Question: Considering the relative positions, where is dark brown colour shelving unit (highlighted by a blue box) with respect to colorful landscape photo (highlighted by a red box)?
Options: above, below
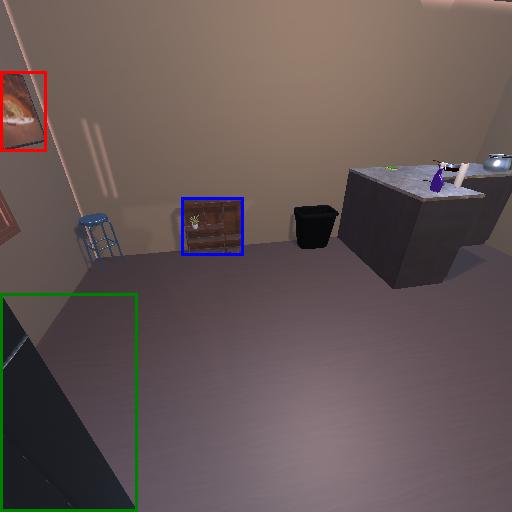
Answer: above